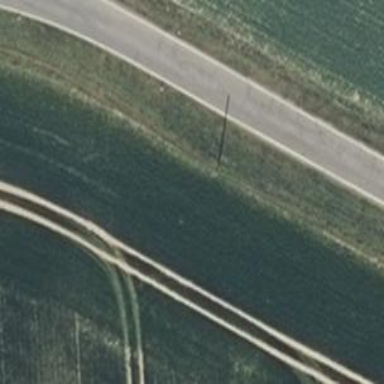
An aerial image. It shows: Minor power line.